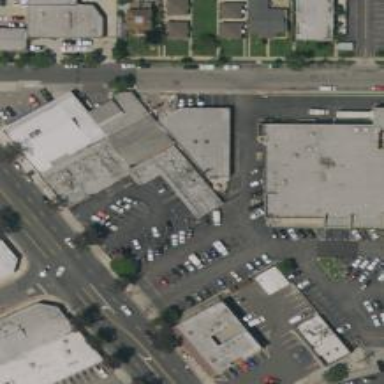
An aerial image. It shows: Retail building.